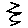
Label: zigzag